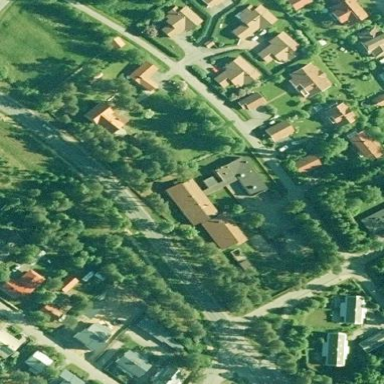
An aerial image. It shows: Building.